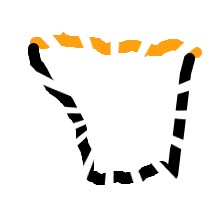
Shape: trapezoid